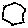
Label: hexagon